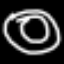
Label: donut